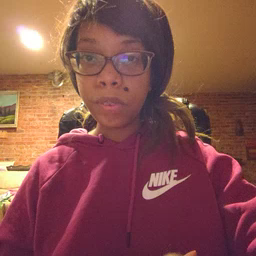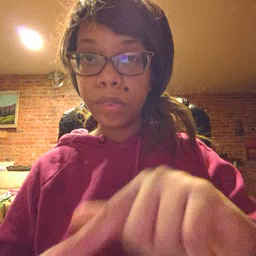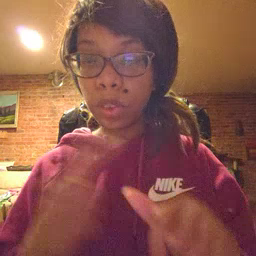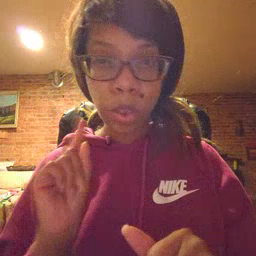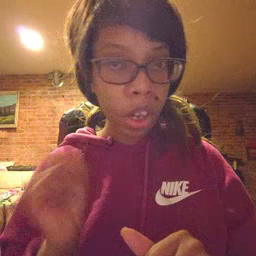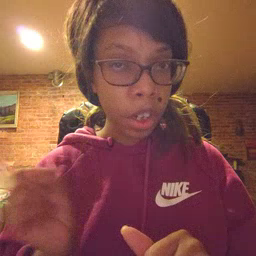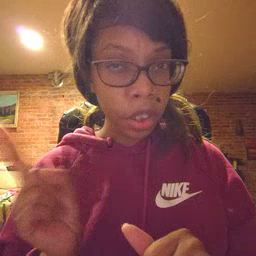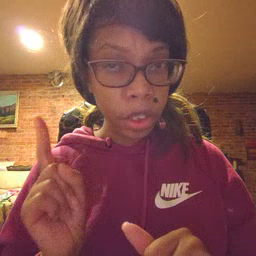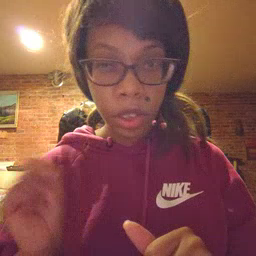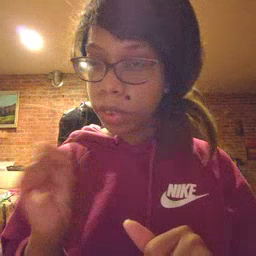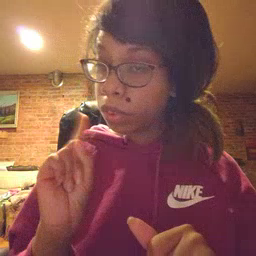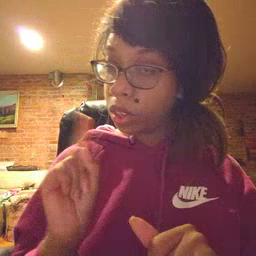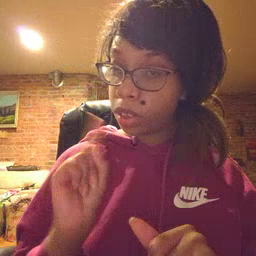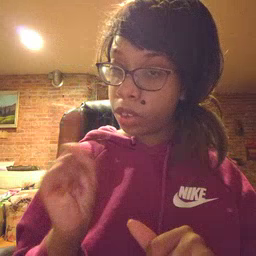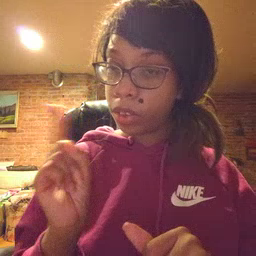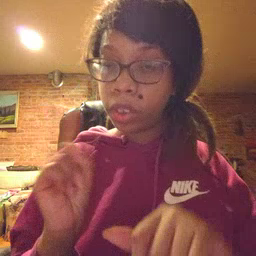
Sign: where